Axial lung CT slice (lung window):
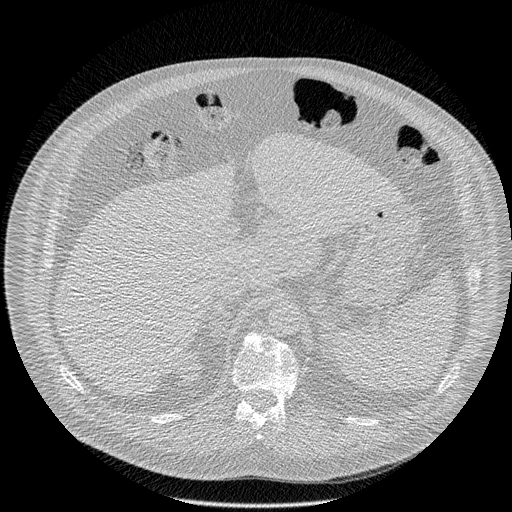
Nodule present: no